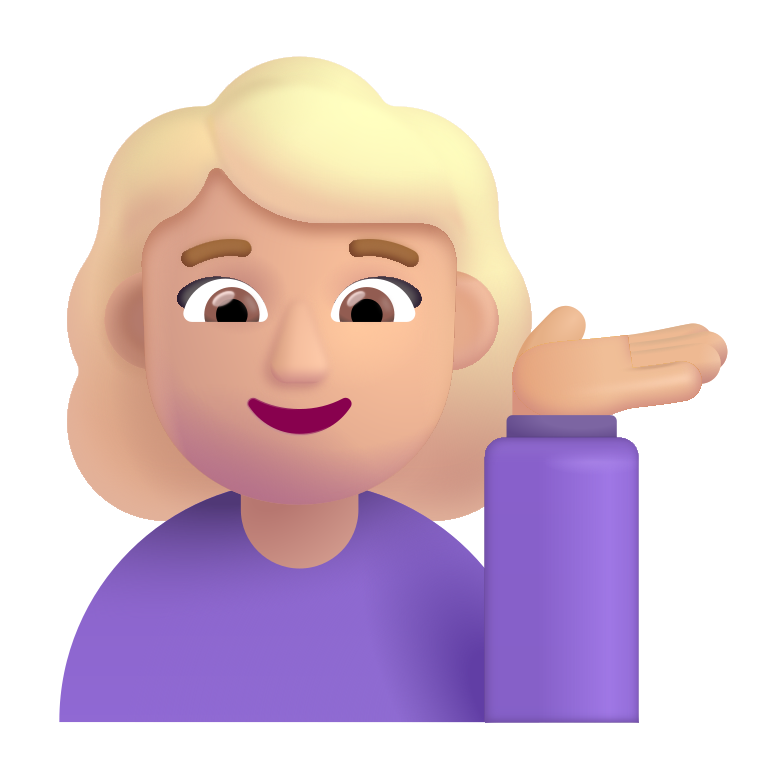
woman tipping hand color  light